Interaction volume radius: 10 \u00c5
Interaction volume height: 10 \u00c5
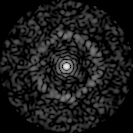
Disorder parameter: 0.81